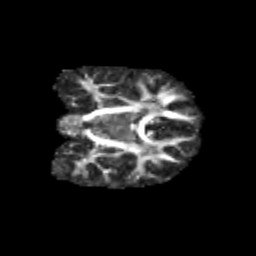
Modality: FA
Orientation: coronal
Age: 14
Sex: female
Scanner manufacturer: siemens
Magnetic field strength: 3 T
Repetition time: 3.8 s
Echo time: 0.07 s